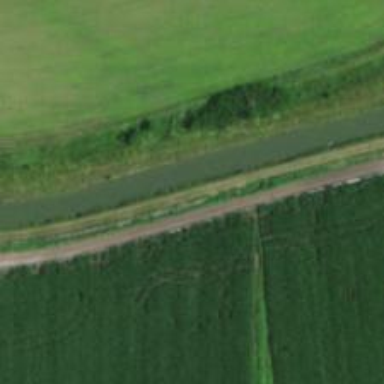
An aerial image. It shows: Canal.